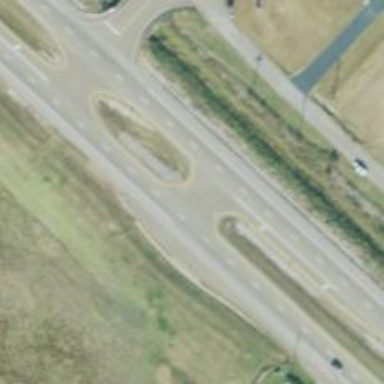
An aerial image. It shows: Trunk link highway with asphalt surface.